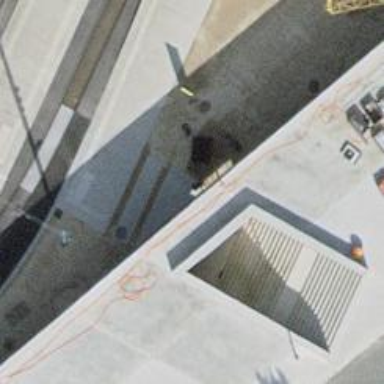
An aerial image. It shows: Footway tunnel passing through building.